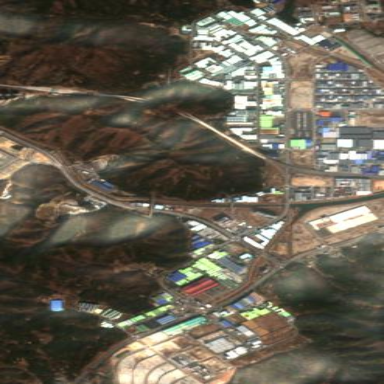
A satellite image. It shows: Industrial area.